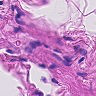
Metastatic tissue present: no